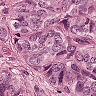
Metastatic tissue present: yes